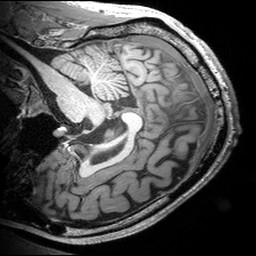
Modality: T1w
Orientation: sagittal
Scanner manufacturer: siemens
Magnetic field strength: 3 T
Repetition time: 2.53 s
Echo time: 0.00299 s